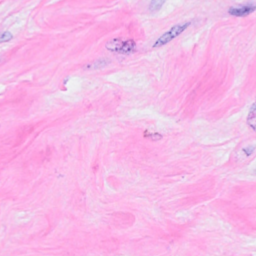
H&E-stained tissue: Breast